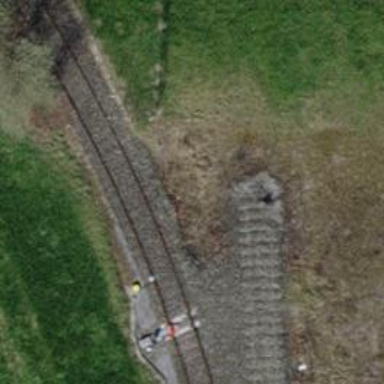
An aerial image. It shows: Single railway spur track.